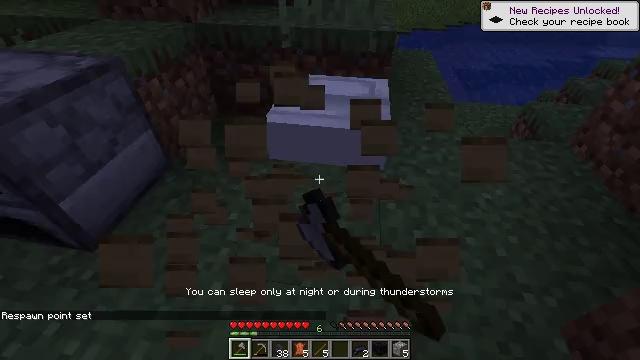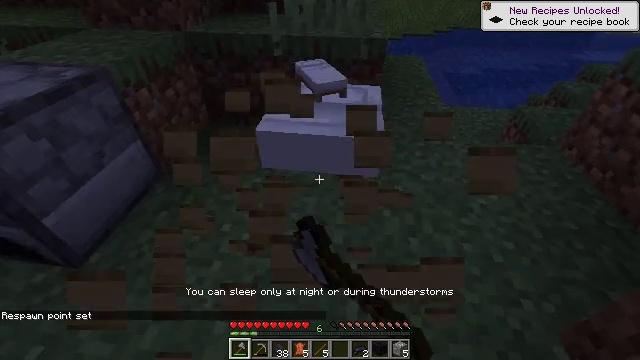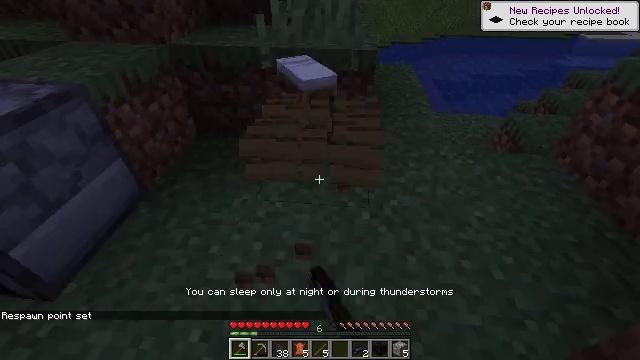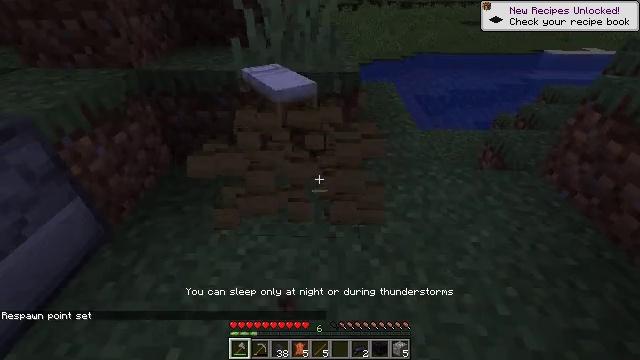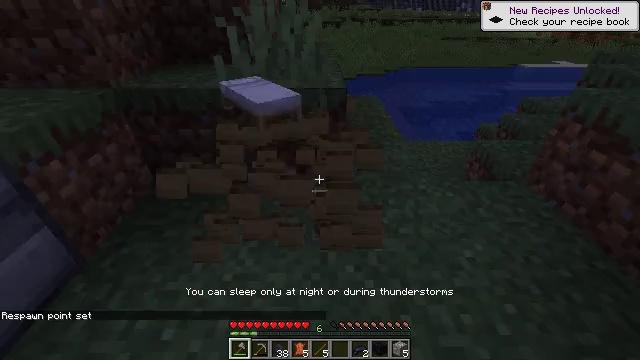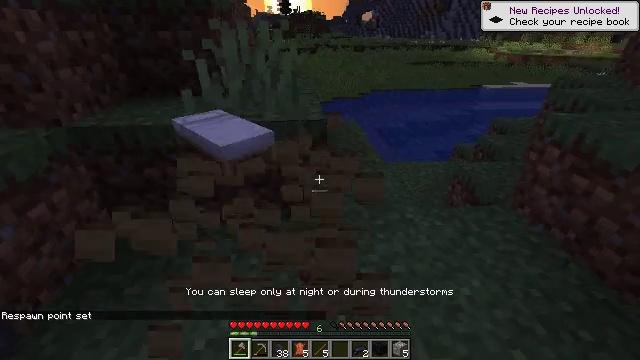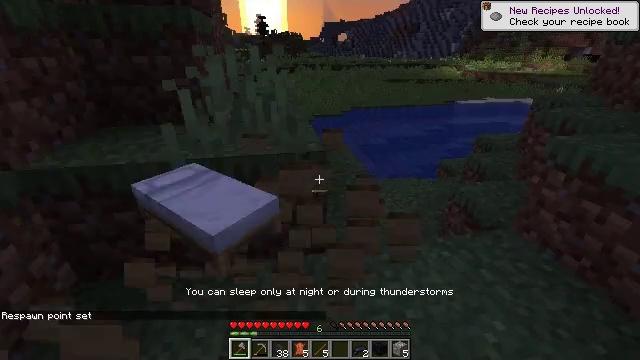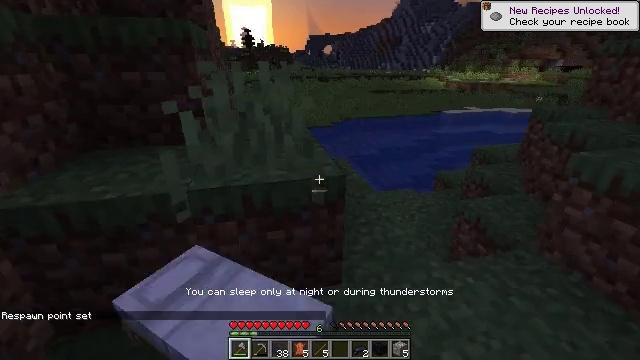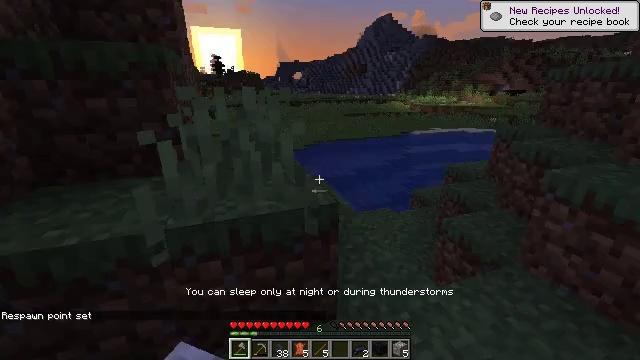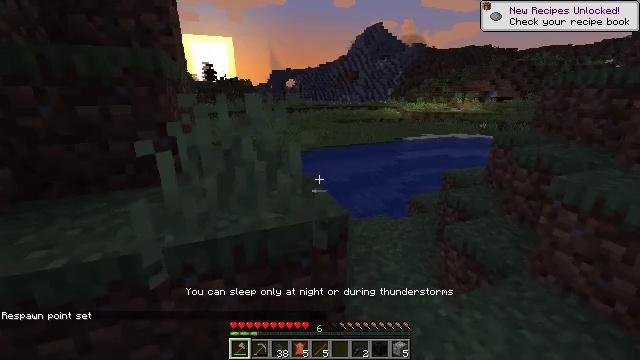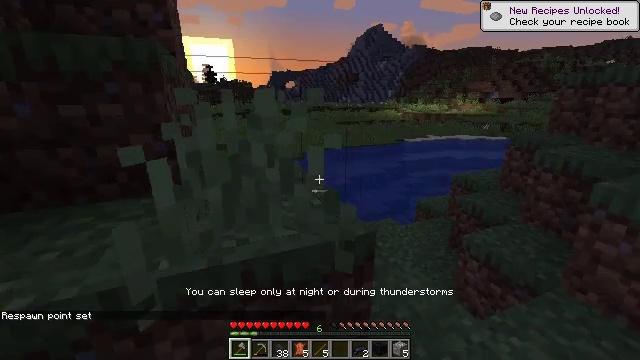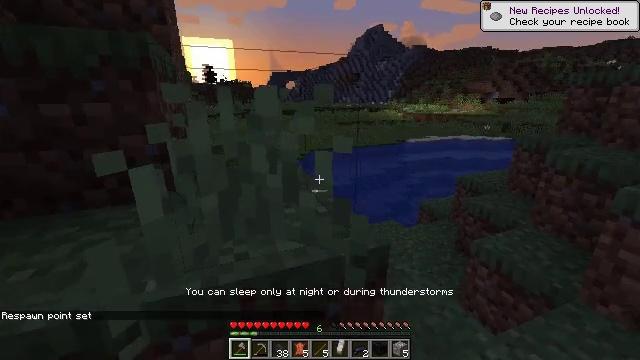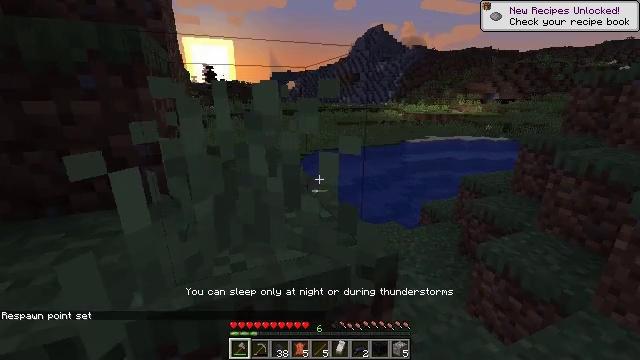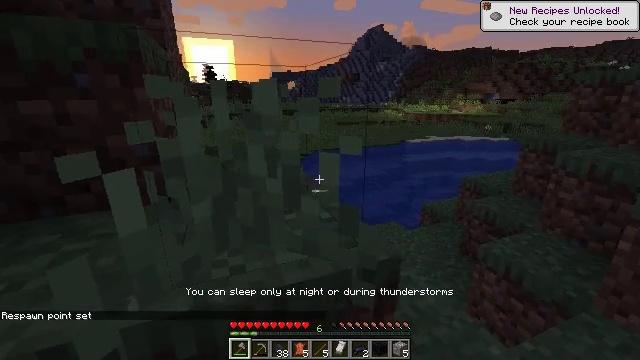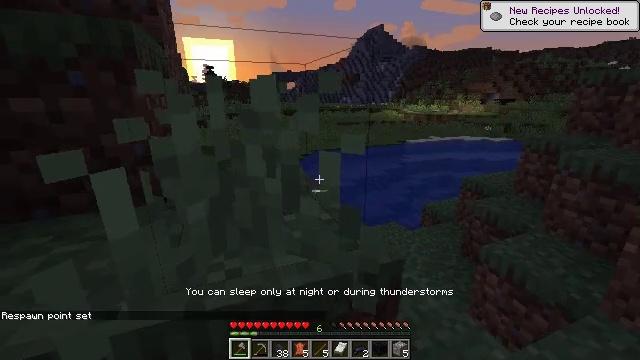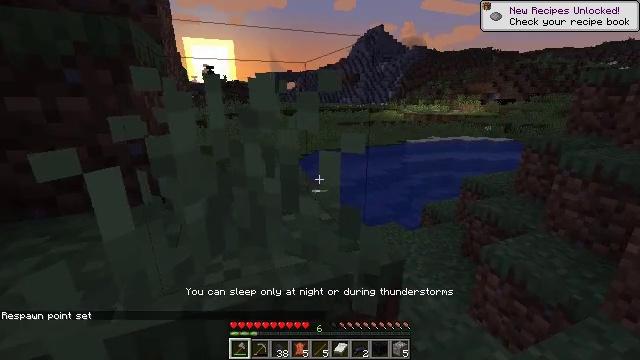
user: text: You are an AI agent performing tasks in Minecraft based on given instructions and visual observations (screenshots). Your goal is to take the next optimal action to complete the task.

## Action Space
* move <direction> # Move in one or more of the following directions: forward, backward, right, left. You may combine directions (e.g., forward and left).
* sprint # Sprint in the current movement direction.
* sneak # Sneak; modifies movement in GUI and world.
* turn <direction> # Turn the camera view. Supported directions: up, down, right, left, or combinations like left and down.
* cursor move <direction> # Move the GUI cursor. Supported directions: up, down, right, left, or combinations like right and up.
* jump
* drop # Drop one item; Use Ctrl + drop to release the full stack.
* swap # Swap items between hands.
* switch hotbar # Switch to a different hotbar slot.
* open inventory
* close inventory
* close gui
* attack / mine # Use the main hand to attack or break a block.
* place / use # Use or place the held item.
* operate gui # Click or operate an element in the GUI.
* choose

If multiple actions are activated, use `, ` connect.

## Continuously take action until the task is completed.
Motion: motion action
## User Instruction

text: Make a black bed in the crafting table.
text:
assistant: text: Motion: move forward, turn right and up, attack / mine
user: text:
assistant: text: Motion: move forward, turn right and up, attack / mine
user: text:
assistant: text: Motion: move forward, turn right and up
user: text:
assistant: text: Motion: move forward, turn right and up
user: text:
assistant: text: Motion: move forward and move left, turn right and up
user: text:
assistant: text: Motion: move forward and move left, turn right and up
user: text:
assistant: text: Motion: move forward and move left, turn right and up
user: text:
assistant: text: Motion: move forward and move left, turn right and up
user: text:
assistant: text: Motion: move forward, turn right and up
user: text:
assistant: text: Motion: move forward
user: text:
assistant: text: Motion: no_op
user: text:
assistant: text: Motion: no_op
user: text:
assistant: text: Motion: no_op
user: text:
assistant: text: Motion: no_op
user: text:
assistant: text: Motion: no_op
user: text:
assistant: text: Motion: no_op
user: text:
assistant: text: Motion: no_op
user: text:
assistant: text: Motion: move forward
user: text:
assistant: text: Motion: move forward
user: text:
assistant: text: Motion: move forward and move left, jump
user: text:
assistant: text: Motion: move forward and move left, jump
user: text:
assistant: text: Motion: move forward and move left, jump
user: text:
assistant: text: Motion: move forward and move left, jump
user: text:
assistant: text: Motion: move forward and move left
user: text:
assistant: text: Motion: move forward and move left
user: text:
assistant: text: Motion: move forward and move left
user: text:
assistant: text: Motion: move forward and move left
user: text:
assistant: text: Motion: move forward and move left
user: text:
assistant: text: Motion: move forward
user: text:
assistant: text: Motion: no_op